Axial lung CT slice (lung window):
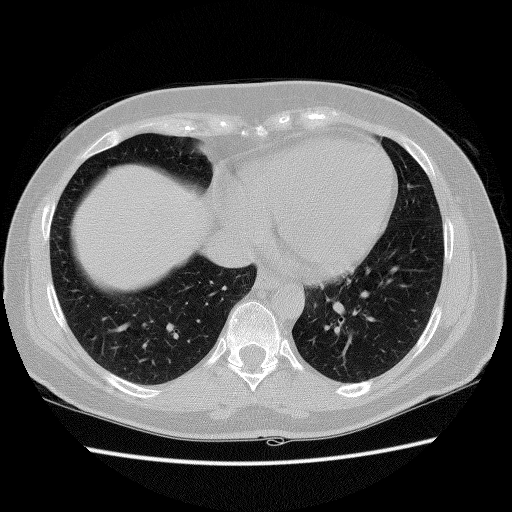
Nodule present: no